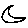
Label: moon